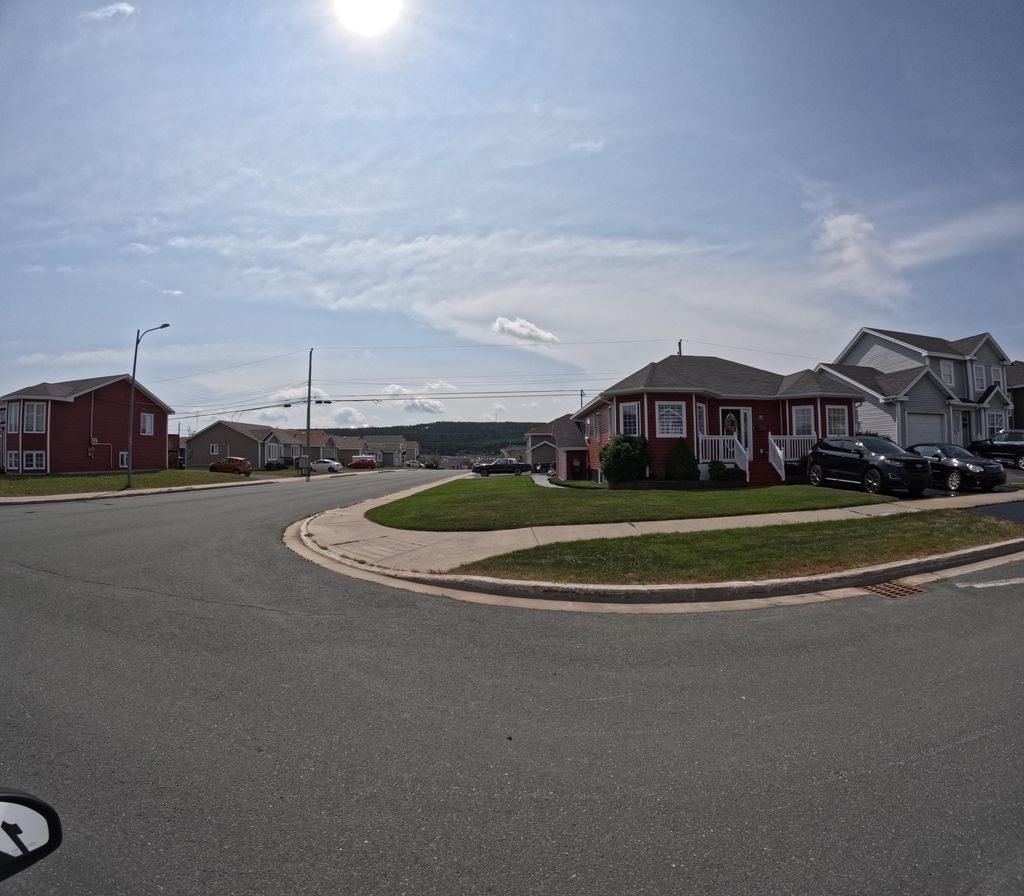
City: st_johns